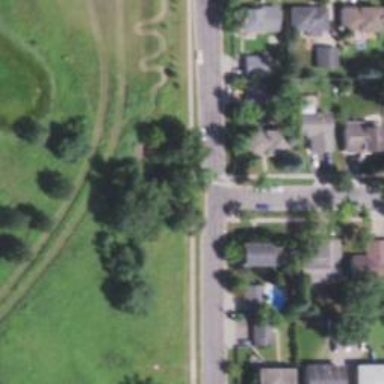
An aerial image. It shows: Unmarked crossing on footway.